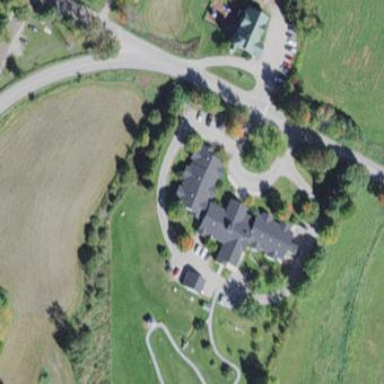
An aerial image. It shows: Nursing home building.